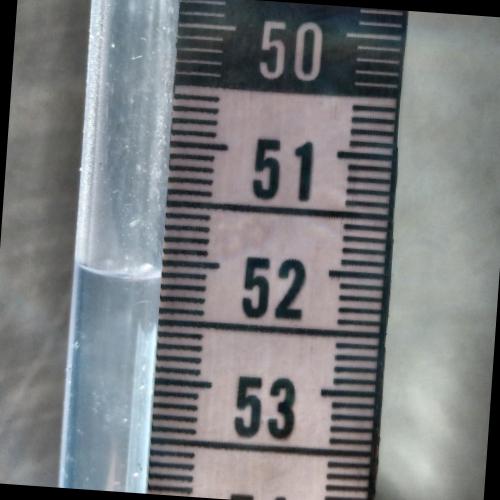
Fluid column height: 52.1 cm